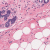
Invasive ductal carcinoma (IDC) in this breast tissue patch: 0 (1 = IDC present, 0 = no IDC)